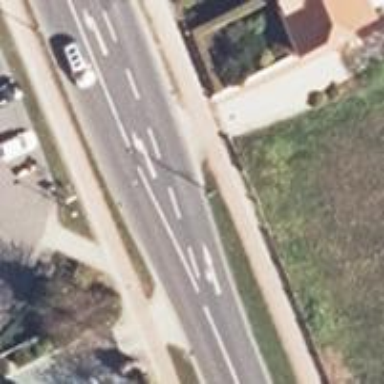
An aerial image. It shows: Primary road with asphalt surface. It has sidewalks on both sides and cycle track.